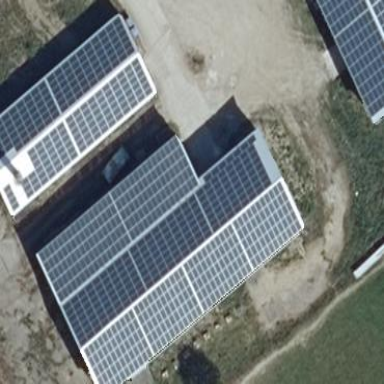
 generating electricity through photovoltaic methods."